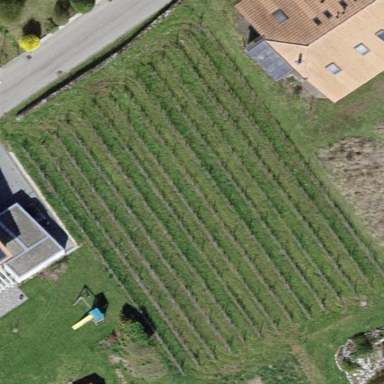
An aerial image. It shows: Vineyard with grape crops.